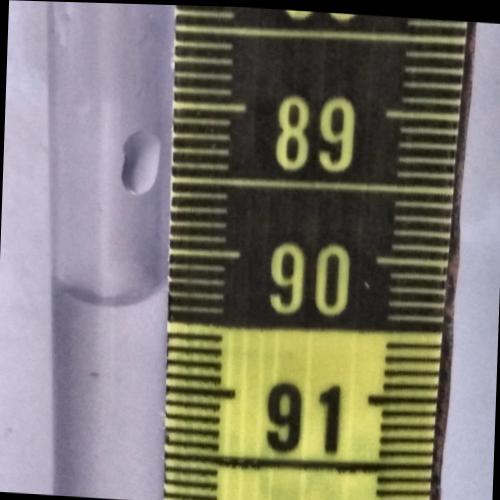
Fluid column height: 90.4 cm